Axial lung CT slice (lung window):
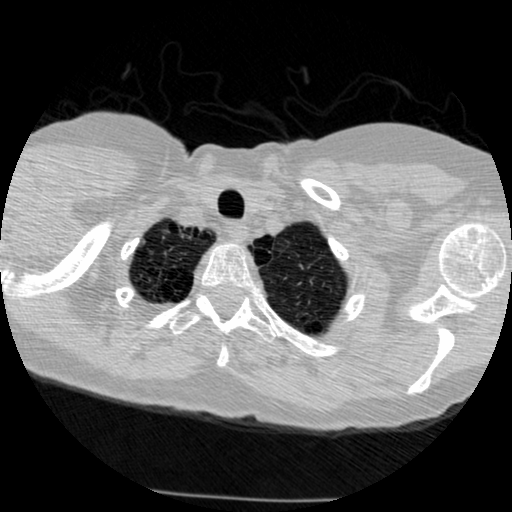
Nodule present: no